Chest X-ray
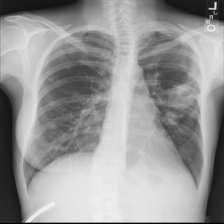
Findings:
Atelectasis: negative
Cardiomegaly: negative
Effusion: negative
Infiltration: negative
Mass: positive
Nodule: positive
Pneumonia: negative
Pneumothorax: negative
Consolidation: negative
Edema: negative
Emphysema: negative
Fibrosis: negative
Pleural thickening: positive
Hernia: negative